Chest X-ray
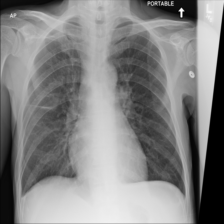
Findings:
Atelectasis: negative
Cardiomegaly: negative
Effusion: negative
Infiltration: negative
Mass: negative
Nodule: negative
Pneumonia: negative
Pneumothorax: negative
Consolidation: negative
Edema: negative
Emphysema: negative
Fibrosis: negative
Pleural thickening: negative
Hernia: negative